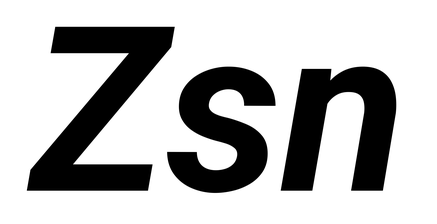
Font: Roboto-Italic_Bold_Italic